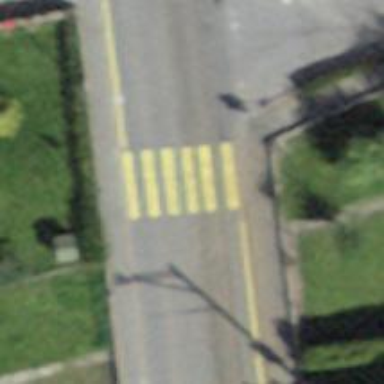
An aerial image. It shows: Crossing for the railway.